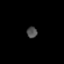
Tissue: skin
Cell type: Epithelial cells
Senescence score: 0.2835
Nuclear area (px): 115
Mean DAPI intensity: 77.391